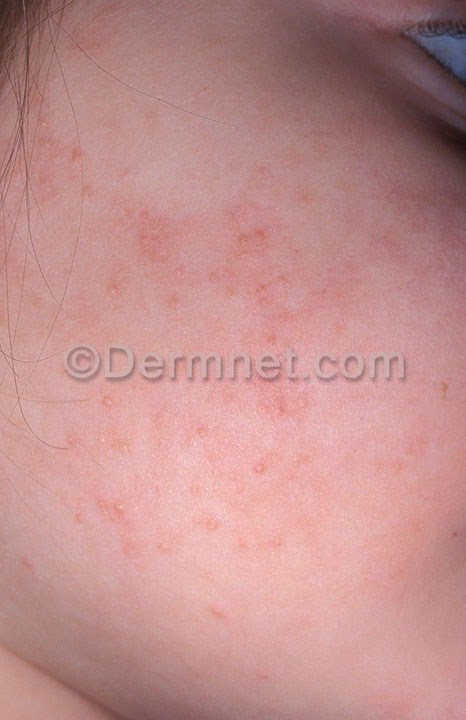
Disease: Atopic Dermatitis Photos